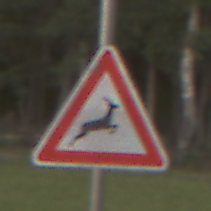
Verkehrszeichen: WildwechselLinks
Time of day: SunriseSunset
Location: Outdoor (Nature)
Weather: Clear
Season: NotSpecified
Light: Natural